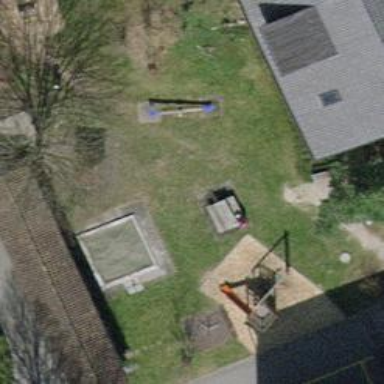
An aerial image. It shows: Picnic table located in leisure land area.